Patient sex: F
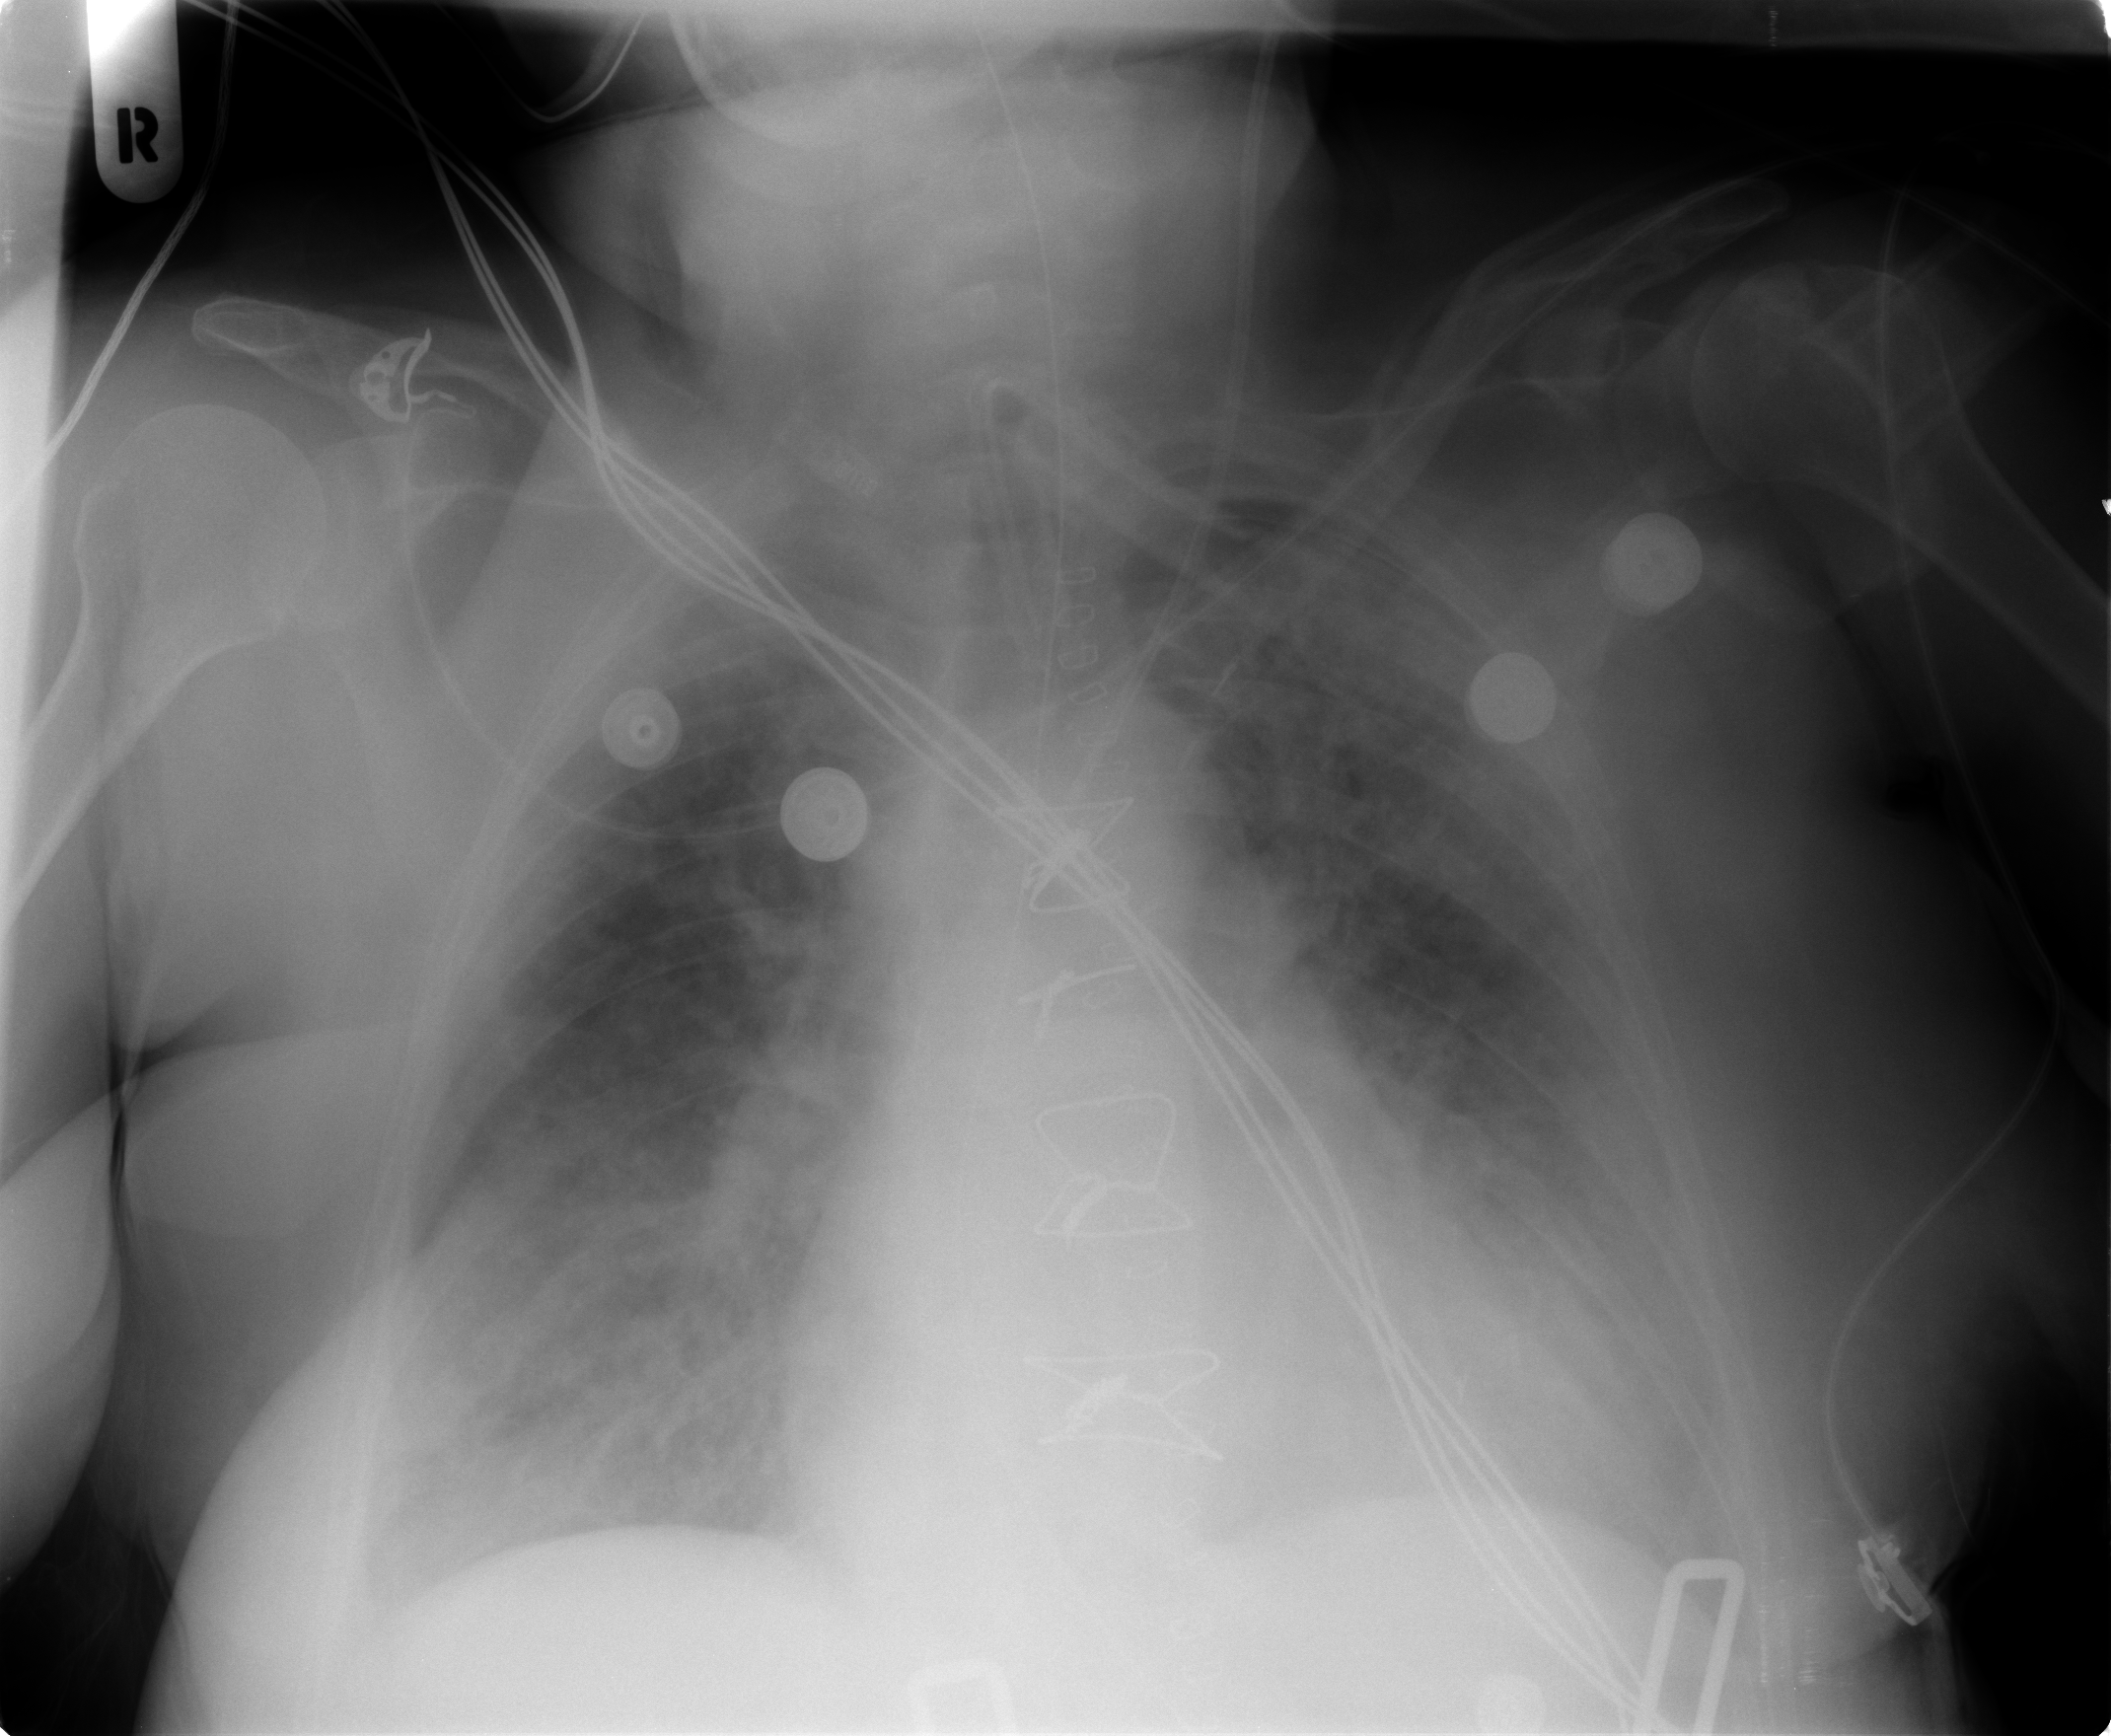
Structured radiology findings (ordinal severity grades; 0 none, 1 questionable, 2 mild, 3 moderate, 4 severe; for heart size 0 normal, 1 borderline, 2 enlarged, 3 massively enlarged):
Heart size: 2
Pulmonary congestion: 3
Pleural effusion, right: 2
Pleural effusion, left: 2
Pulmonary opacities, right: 2
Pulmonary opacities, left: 2
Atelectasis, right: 2
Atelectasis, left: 2